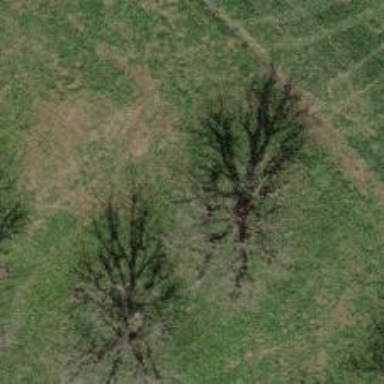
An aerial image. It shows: Agricultural area filled with broadleaved trees.